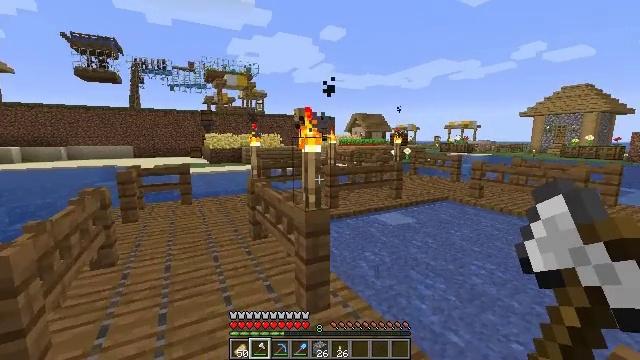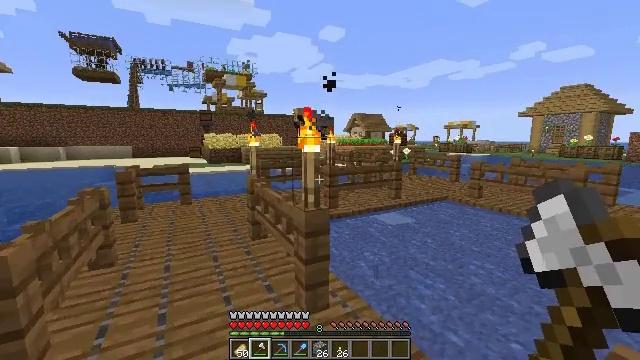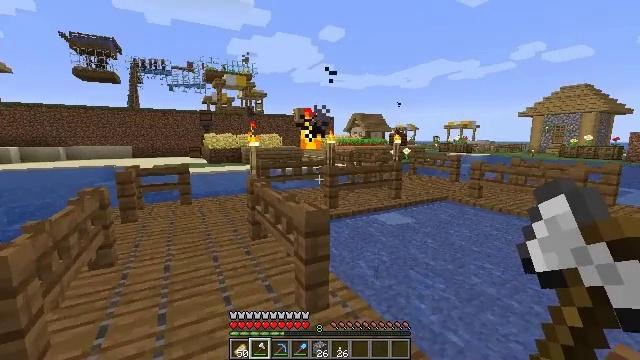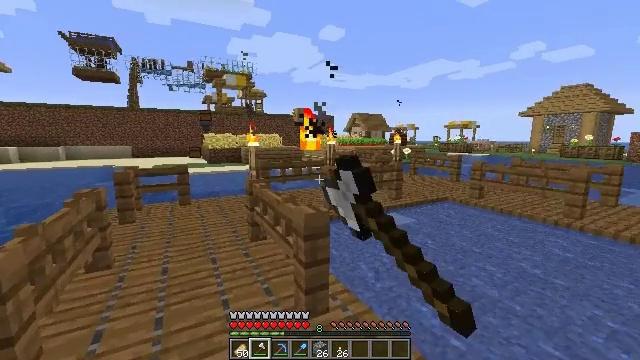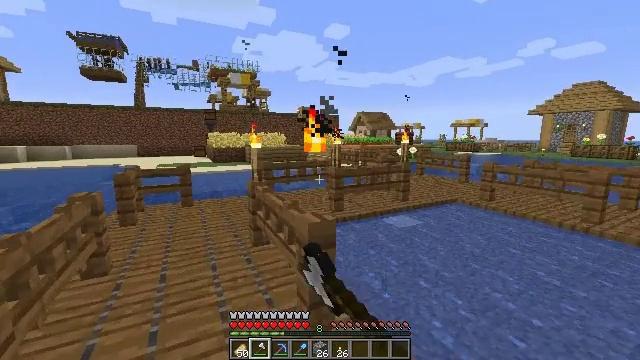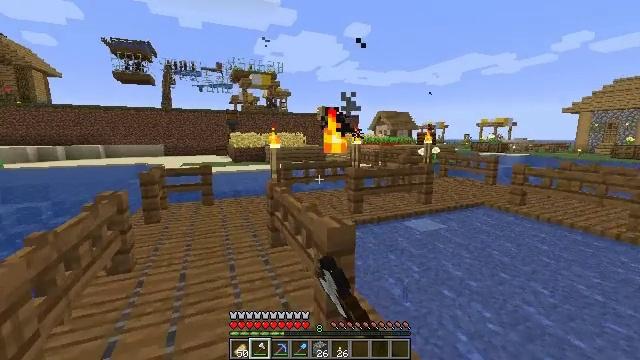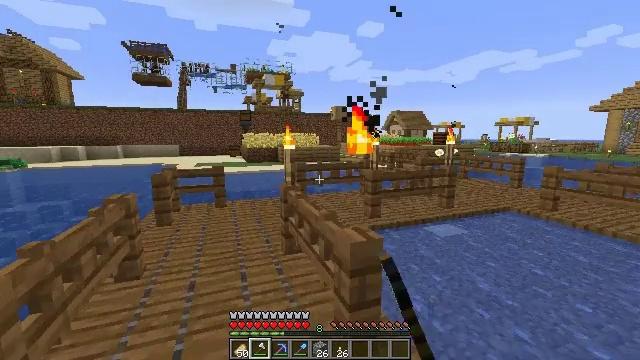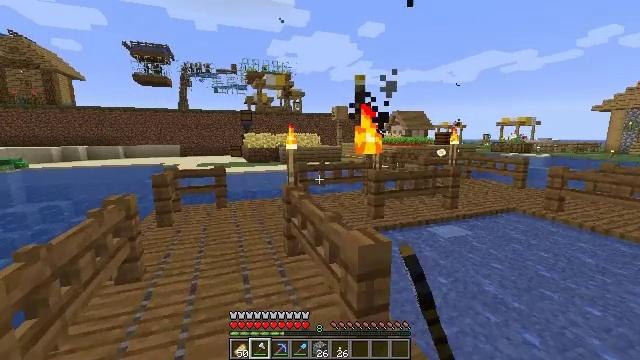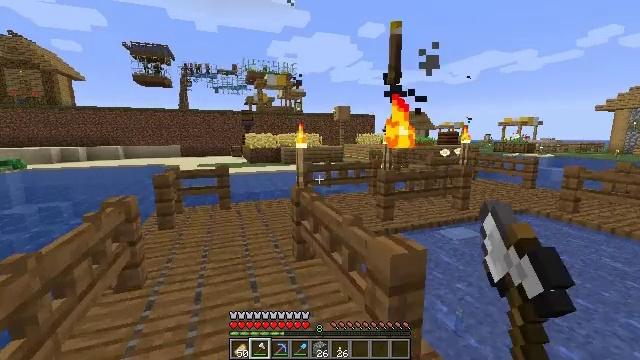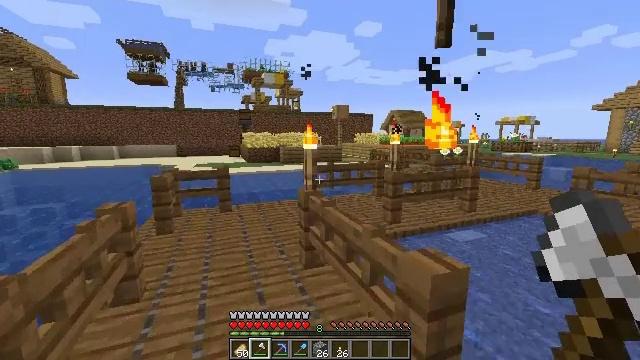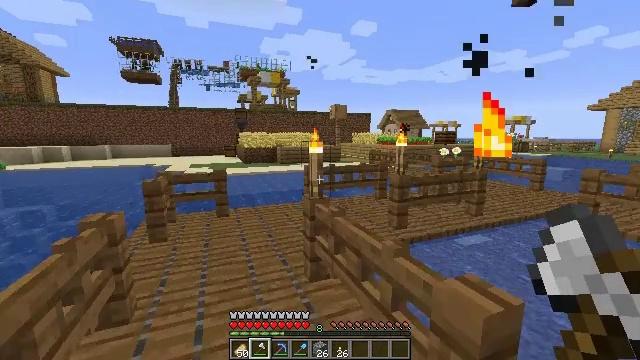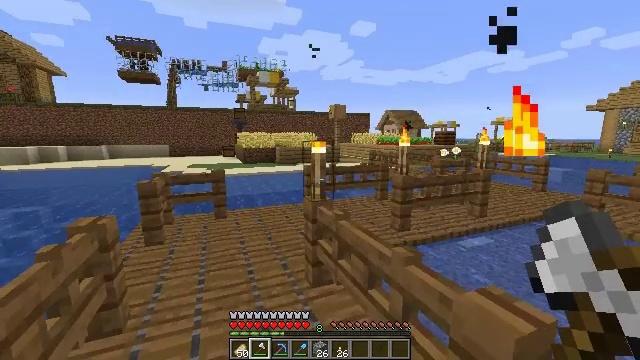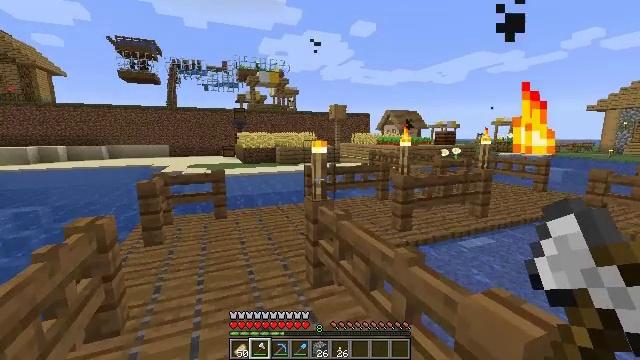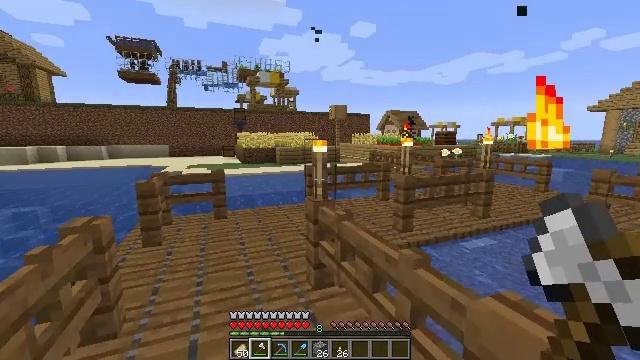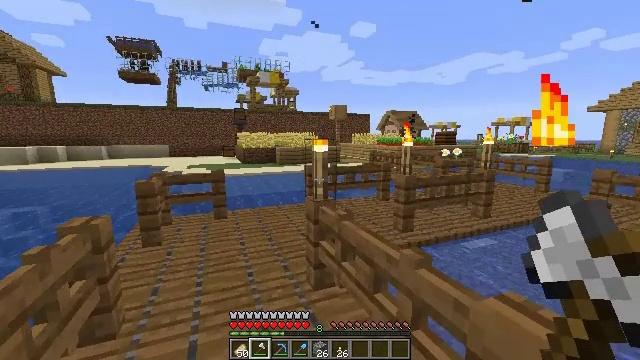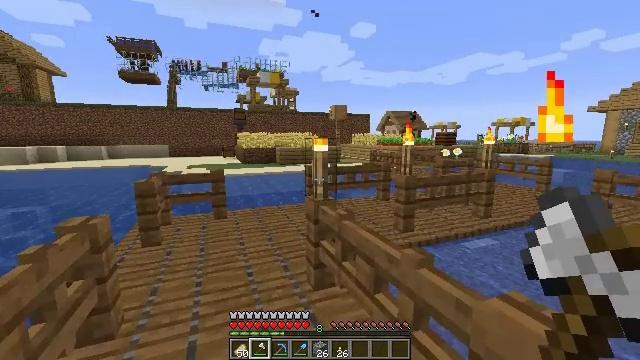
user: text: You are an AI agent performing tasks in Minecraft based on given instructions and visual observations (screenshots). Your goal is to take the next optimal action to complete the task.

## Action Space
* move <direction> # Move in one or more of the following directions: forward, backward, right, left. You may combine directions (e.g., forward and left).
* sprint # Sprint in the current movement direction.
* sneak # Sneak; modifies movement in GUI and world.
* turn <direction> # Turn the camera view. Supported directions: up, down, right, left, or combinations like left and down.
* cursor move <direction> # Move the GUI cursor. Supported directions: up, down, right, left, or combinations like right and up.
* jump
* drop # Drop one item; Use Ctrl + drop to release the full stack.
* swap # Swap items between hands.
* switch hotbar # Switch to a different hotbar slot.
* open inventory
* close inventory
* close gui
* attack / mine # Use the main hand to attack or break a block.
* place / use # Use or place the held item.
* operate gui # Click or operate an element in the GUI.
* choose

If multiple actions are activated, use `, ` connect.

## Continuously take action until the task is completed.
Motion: motion action
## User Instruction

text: Attack the torch to pick it up.
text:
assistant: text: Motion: no_op
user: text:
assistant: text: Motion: attack / mine
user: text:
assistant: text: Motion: move forward, attack / mine
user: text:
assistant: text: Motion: move forward, turn left, attack / mine
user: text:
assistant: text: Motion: move forward, turn left
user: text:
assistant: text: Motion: move forward and move left, turn left
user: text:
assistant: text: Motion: move forward and move left
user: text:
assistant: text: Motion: move forward and move left
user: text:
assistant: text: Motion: move forward and move left
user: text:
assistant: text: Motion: move forward
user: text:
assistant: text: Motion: no_op
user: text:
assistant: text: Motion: no_op
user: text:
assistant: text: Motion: no_op
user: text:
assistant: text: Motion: no_op
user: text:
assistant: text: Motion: no_op
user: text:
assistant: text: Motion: no_op
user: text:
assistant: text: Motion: attack / mine
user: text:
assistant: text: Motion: attack / mine
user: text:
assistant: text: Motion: move forward, attack / mine
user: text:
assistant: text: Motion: move forward, turn right
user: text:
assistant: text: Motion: move forward, turn right and down
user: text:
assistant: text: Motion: no_op